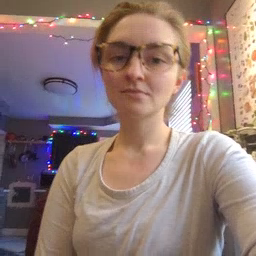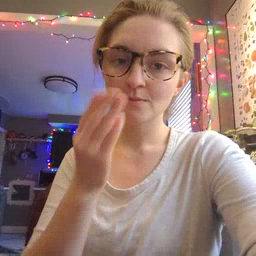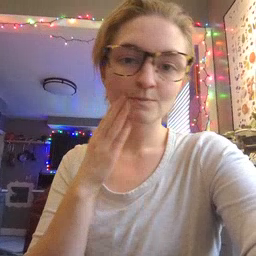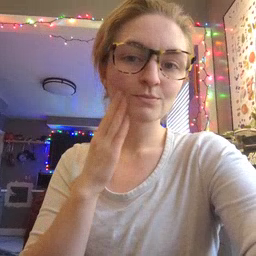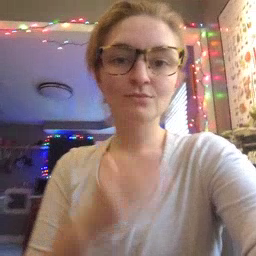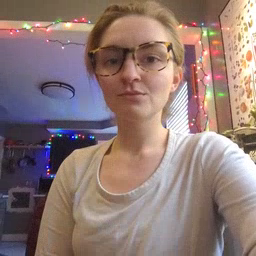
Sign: napkin